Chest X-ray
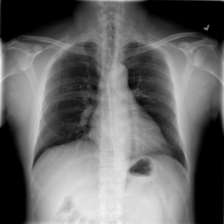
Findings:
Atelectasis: negative
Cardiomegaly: negative
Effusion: negative
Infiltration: negative
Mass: negative
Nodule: negative
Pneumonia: negative
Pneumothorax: negative
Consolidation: negative
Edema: negative
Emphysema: negative
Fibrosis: negative
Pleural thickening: negative
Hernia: negative